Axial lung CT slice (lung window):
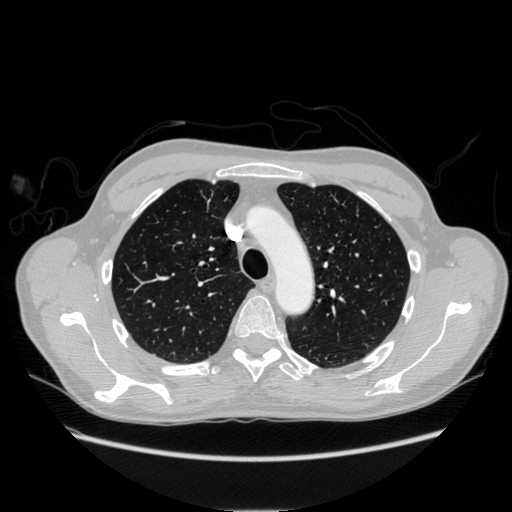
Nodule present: no